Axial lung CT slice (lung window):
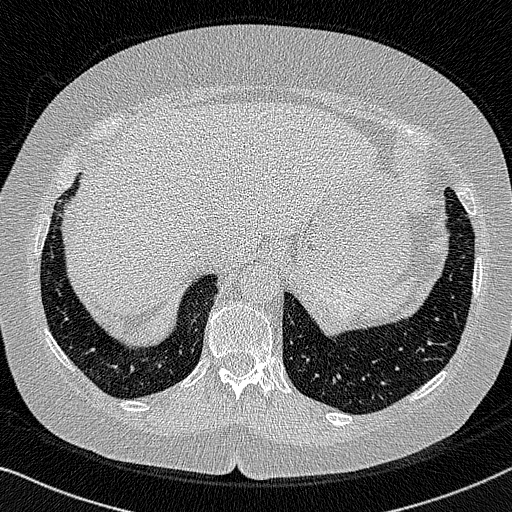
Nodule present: no